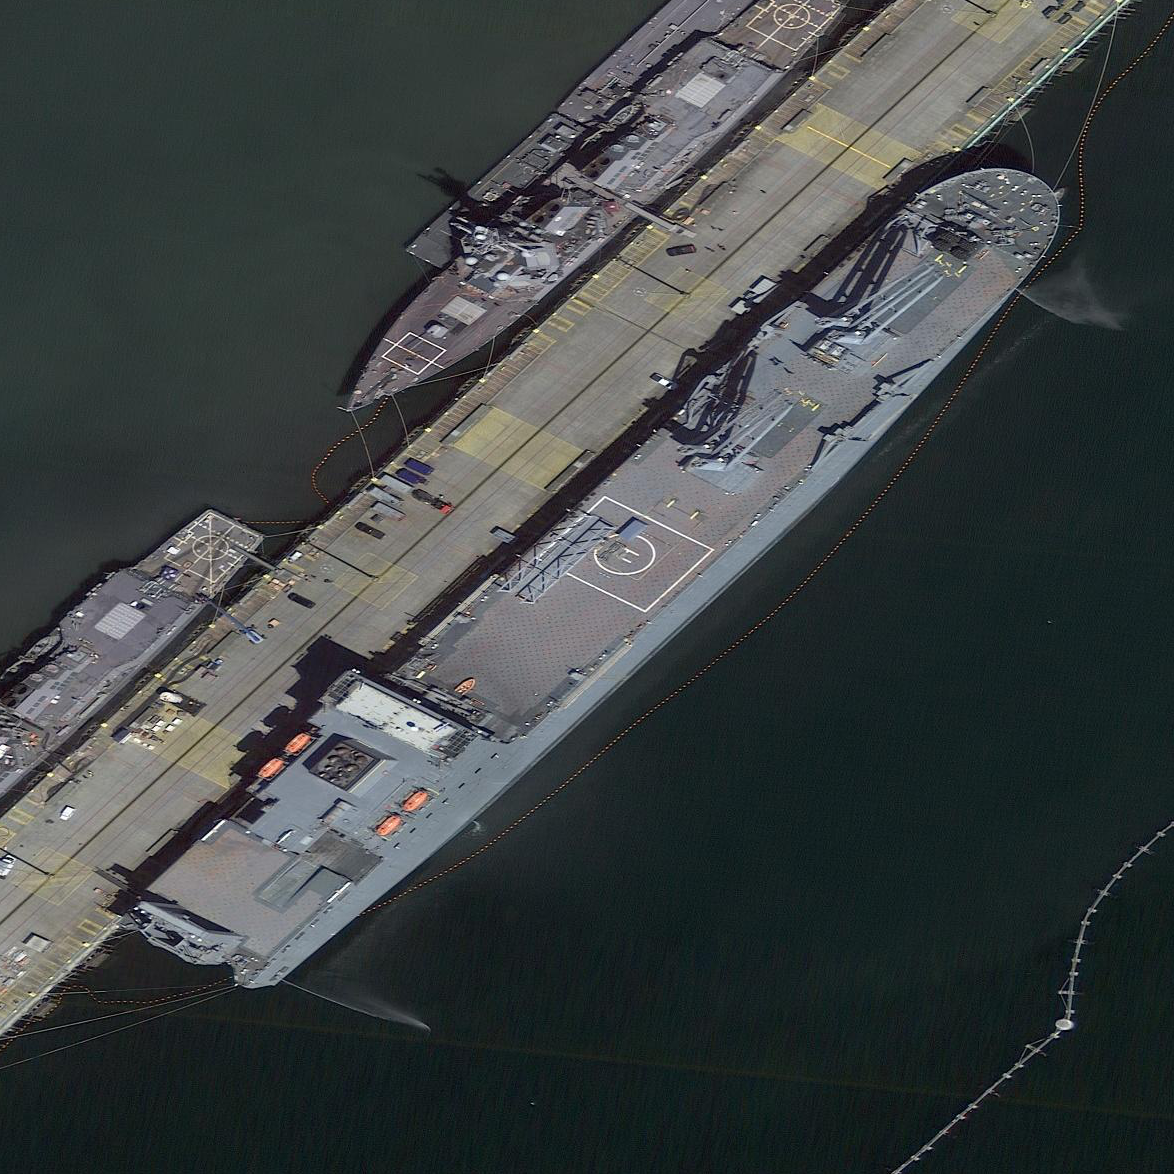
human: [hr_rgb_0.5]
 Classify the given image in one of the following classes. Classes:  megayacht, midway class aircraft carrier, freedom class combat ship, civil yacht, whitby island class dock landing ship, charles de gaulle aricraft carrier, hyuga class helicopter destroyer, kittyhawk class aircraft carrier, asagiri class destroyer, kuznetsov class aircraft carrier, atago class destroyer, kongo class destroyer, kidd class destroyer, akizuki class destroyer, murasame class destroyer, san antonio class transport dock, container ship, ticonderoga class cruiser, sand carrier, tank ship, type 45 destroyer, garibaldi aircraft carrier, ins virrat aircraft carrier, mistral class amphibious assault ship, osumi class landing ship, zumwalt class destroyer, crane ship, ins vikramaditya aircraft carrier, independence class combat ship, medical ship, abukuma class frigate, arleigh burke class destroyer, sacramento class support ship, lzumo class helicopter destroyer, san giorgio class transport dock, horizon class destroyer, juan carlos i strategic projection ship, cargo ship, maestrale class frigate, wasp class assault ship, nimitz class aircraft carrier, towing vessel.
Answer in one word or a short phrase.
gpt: Crane ship